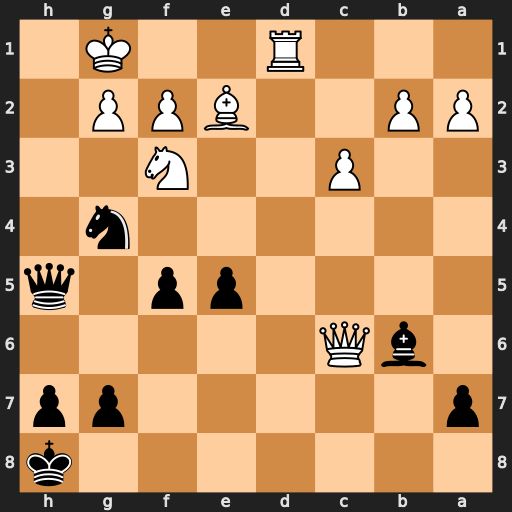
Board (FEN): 7k/p5pp/1bQ5/4pp1q/6n1/2P2N2/PP2BPP1/3R2K1
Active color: b
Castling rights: -
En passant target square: -
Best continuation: Bxf2+ Kf1 Qh1+ Ng1 Qxg1#